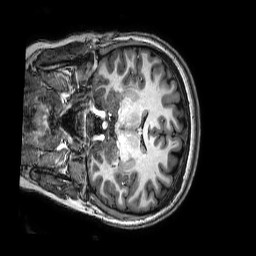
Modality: T1w
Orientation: coronal
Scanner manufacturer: philips
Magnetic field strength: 3 T
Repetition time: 0.008 s
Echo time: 0.003574 s